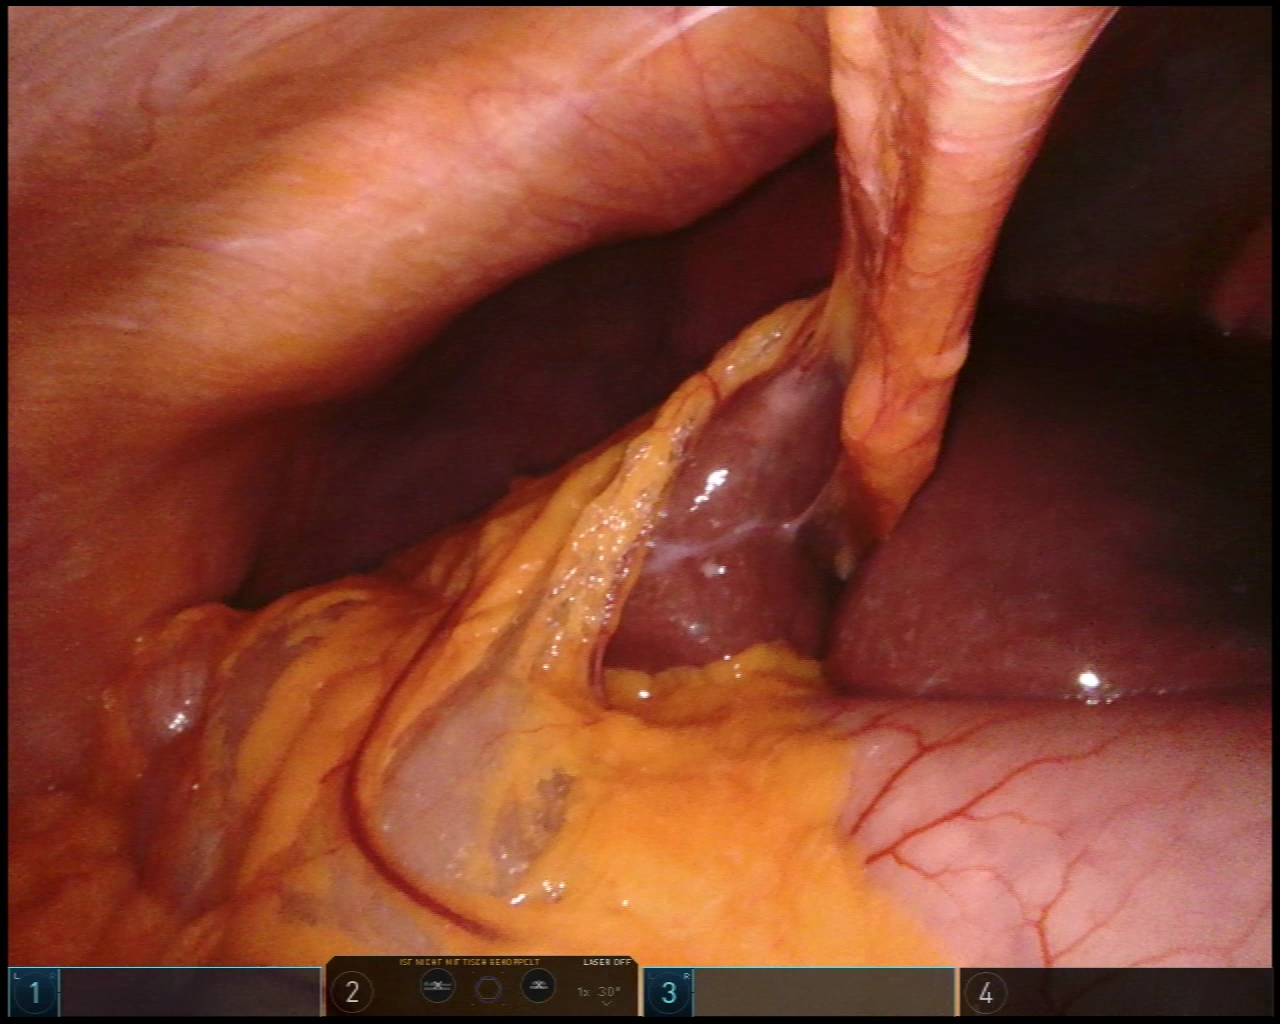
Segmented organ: liver
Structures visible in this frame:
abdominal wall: yes
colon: yes
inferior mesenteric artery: no
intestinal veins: no
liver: yes
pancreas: no
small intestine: no
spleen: no
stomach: yes
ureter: no
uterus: no
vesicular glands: no